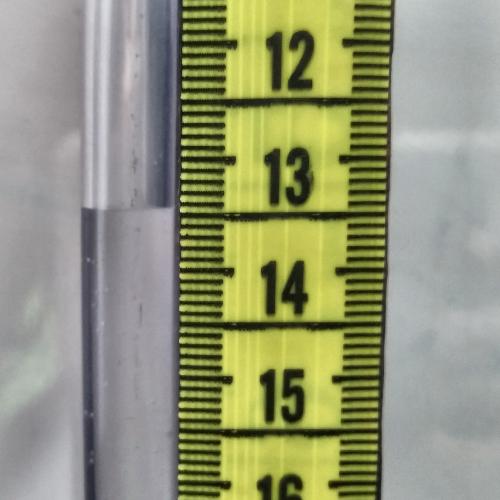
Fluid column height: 13.4 cm